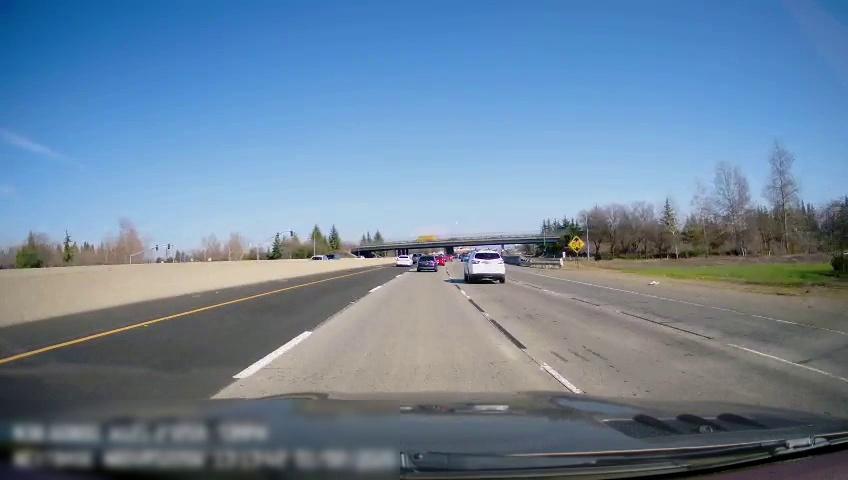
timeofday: Day
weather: Sunny
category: Vehicles | SUV
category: Vehicles | SUV
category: Drivable Space
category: Vehicles | SUV
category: Vehicles | Car
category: Vehicles | SUV
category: Vehicles | Car
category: Vehicles | Car
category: Lanes | Alternate Lane
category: Lanes | Alternate Lane
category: Lanes | Current Lane
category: Lanes | Current Lane
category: Lanes | Alternate Lane
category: Traffic | Signs